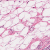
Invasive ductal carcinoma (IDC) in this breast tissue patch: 0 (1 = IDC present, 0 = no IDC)